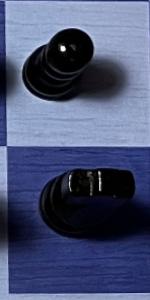
Label: Knight_Black